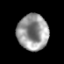
Tissue: prostate
Cell type: T cells
Senescence score: 0.3251
Nuclear area (px): 1089
Mean DAPI intensity: 152.004